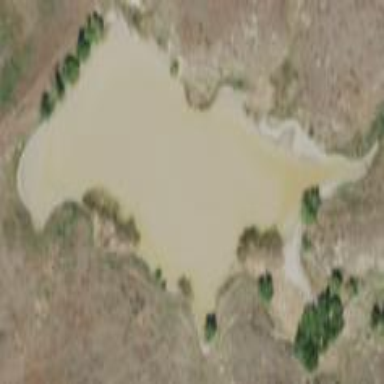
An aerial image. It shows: Reservoir area.